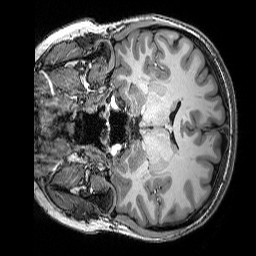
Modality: T1w
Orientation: coronal
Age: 24
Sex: female
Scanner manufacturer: siemens
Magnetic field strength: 3 T
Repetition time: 2.5 s
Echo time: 0.00343 s